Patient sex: M
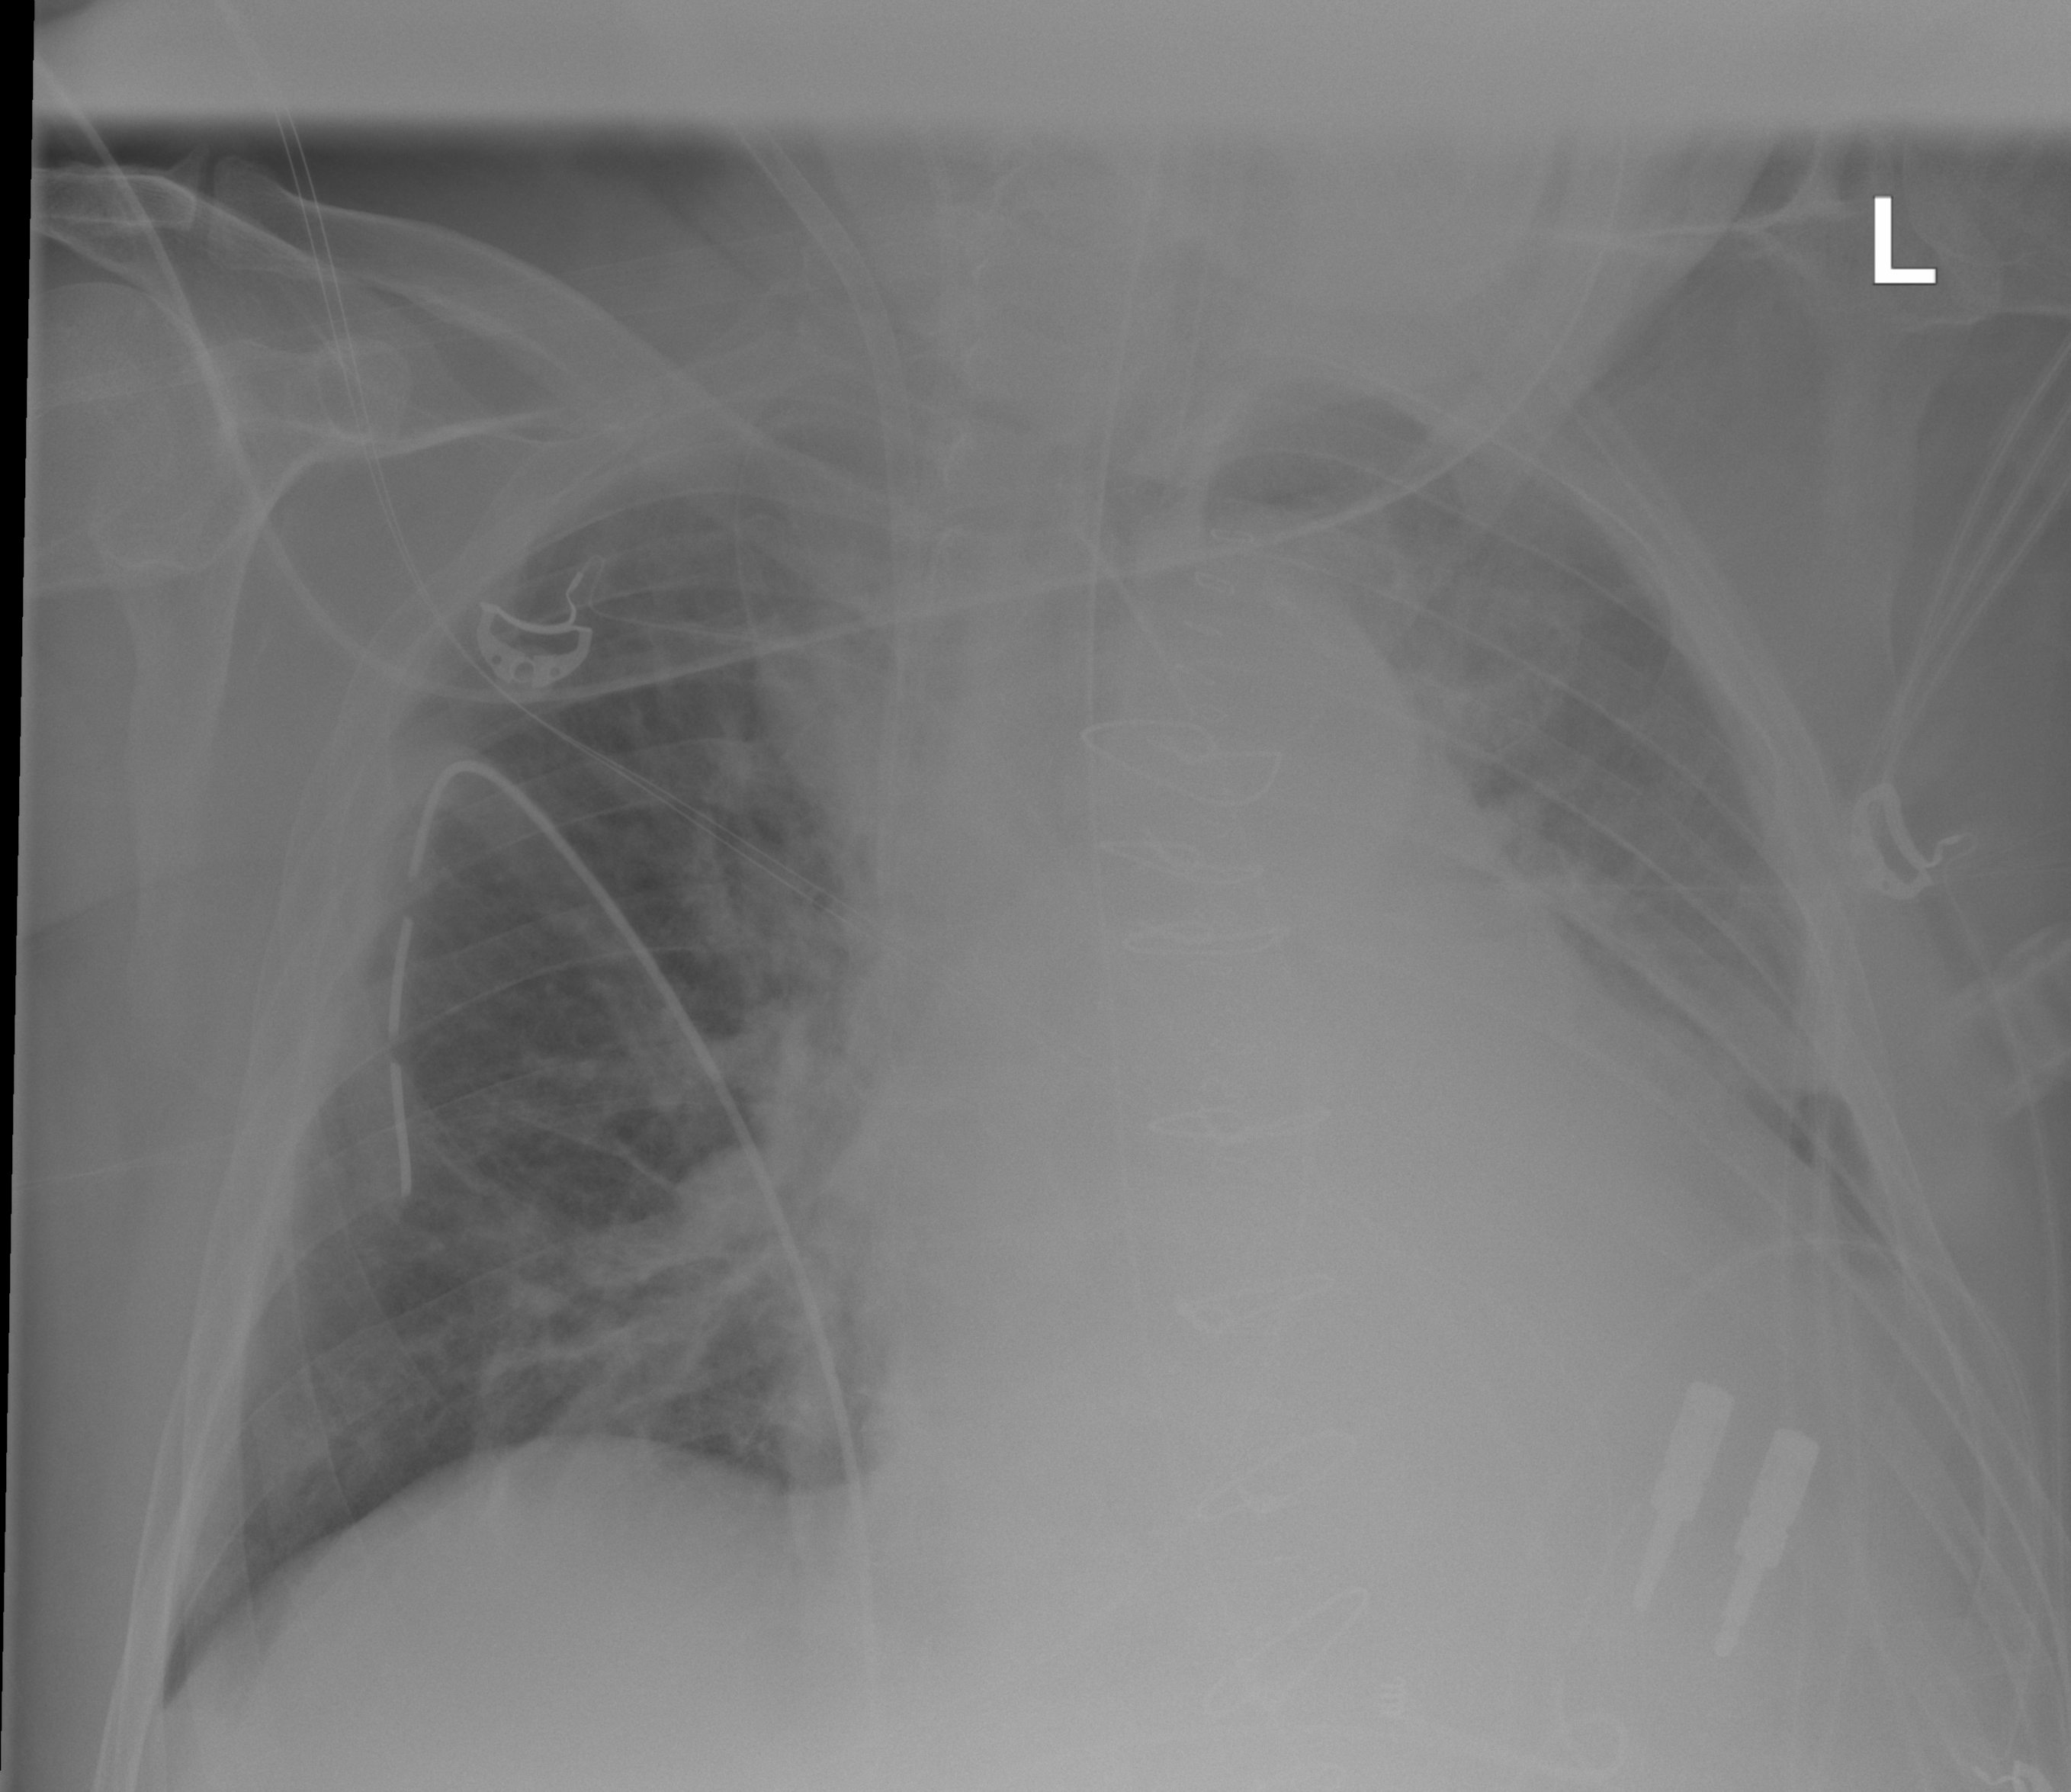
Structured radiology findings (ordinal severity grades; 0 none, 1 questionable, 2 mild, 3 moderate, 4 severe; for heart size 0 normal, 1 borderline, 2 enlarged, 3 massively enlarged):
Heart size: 2
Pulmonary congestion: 2
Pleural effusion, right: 0
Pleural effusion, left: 2
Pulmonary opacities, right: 2
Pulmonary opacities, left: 2
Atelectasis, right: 2
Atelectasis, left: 2